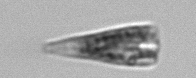
Label: Licmophora